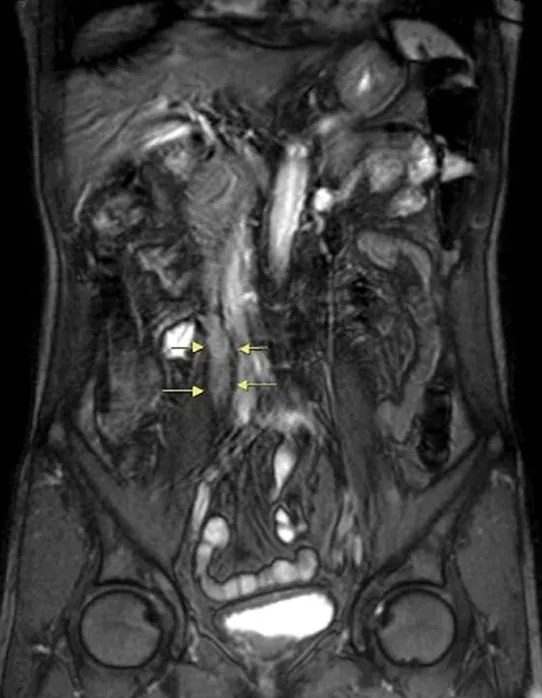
A 3.5 cm nodular lesion over right upper third ureter (arrow).
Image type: radiology (mri)